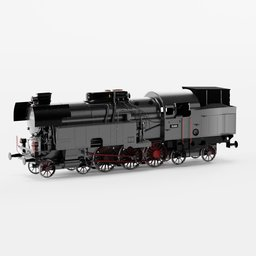
Label: mechanical